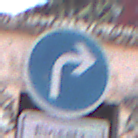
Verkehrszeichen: VorgeschriebeneFahrtrichtungRechts
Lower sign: BesondereFahrzeugeUndTransportgueter3
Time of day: SunriseSunset
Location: Outdoor (Suburban)
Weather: PartlyCloudy
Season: NotSpecified
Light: Natural